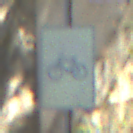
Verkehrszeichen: RadverkehrOhnePfeilsymbol
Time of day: Midday
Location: Outdoor (Urban)
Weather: Clear
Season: NotSpecified
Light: Natural